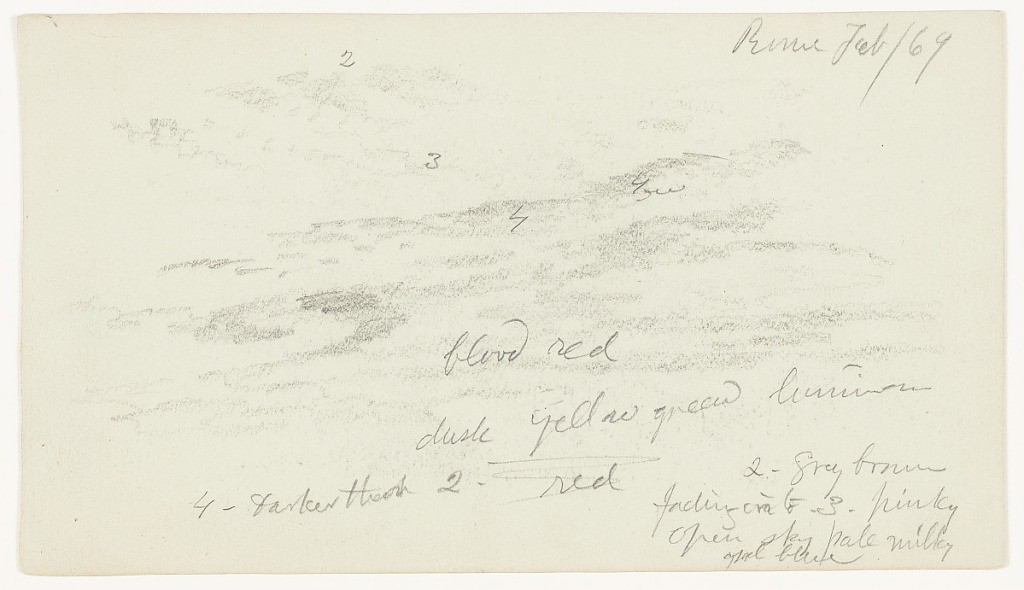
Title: Clouds over Rome, Italy
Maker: Frederic Edwin Church, American, 1826–1900
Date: February 1869
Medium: Graphite on gray-green wove paper; verso: graphite
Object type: Drawing
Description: Sketch of clouds at sunset over Rome, Italy. Consistent in texture and type, these clouds range from light to dark as they spead across the composition.

Verso: Landscape and architecture sketch showing an oblique view of a cabin with a low porch at its front. A door is visible in the building's facade, with a chimney in the roof above it. A window faces the viewer at left. At right, another structure is visible in the distance.